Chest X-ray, PA view. Patient: 46 years old, sex M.
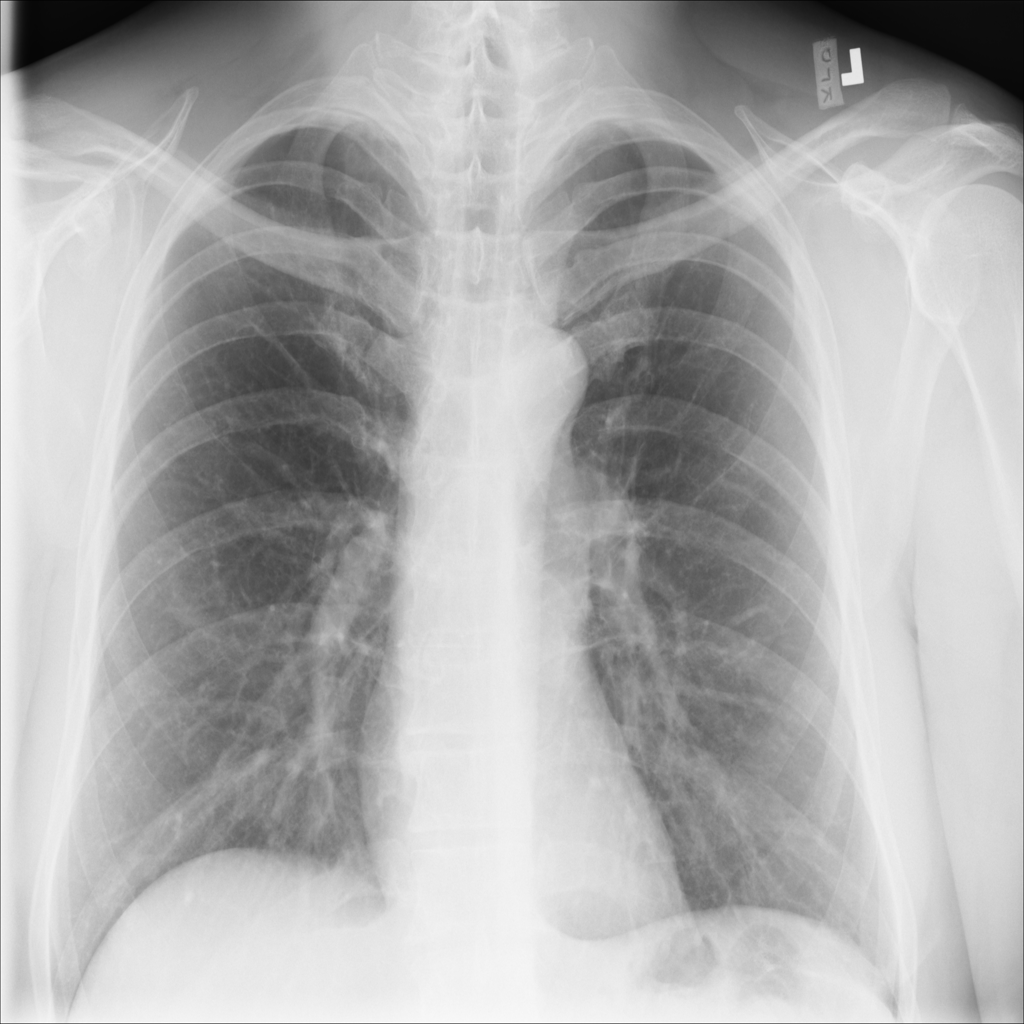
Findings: No Finding